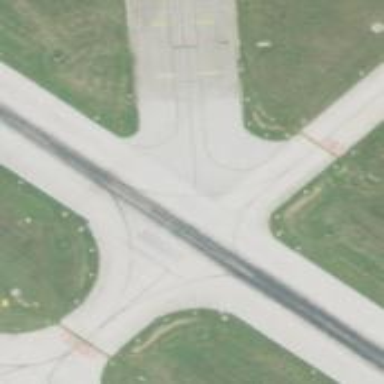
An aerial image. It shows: View of taxiway at the airport.